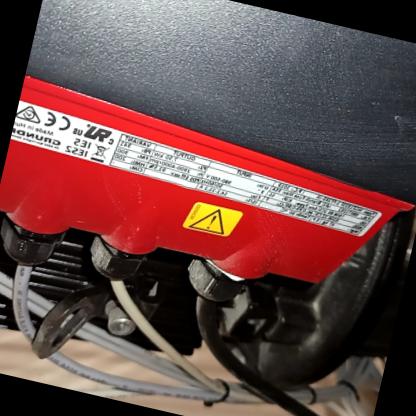
Klasa: tabliczka-znamionowa